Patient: sex F, age 64
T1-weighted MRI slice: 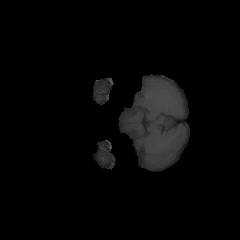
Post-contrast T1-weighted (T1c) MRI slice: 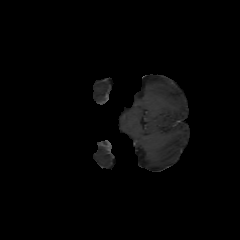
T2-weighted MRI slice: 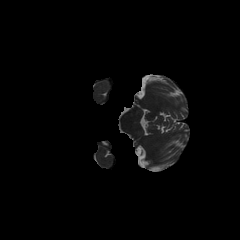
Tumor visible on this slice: no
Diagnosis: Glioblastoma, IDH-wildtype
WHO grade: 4